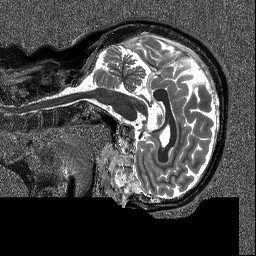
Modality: T1map
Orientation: sagittal
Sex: female